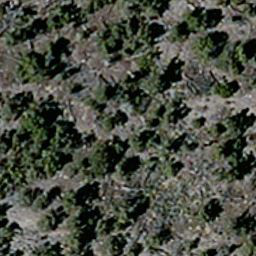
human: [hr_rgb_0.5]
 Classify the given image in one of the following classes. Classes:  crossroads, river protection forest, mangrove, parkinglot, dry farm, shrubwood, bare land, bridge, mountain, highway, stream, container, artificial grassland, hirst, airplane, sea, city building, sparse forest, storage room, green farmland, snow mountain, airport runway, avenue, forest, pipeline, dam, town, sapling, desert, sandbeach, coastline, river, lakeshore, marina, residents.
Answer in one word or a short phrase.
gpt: sparse forest